Breast ultrasound image
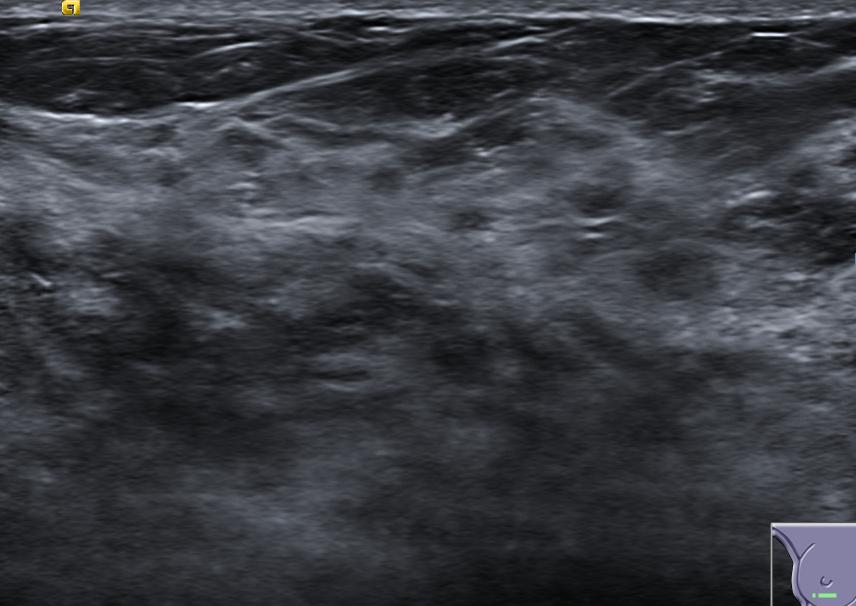
Diagnosis: normal